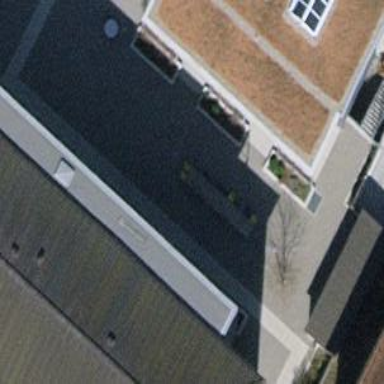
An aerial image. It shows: View of roof of building.